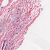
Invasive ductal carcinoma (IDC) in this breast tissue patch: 0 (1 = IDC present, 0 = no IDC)